Field crop: tomato
Growth stage: 1
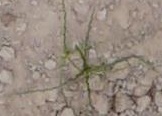
Species: cyperus